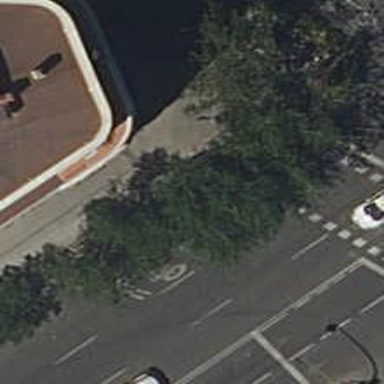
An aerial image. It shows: Taxi stand.